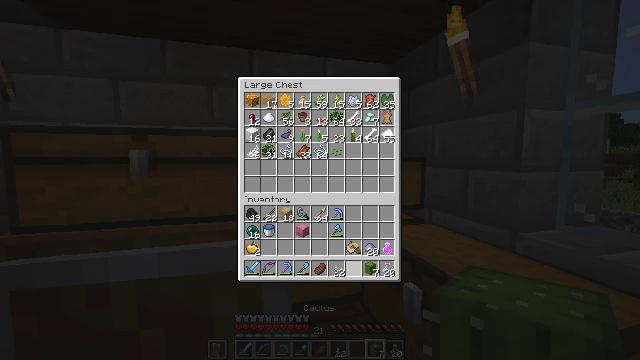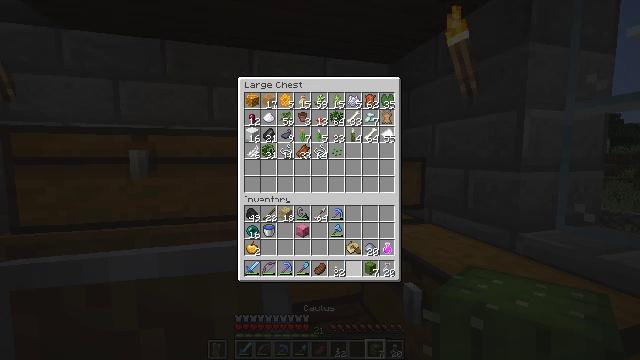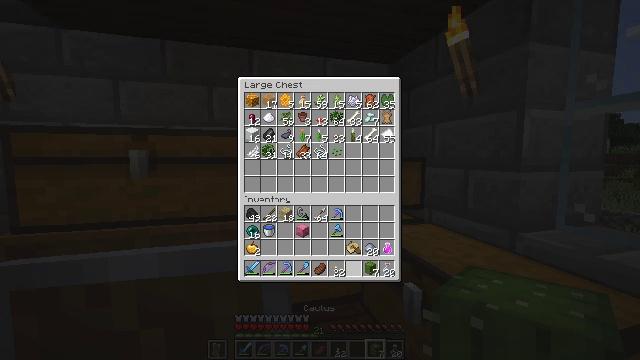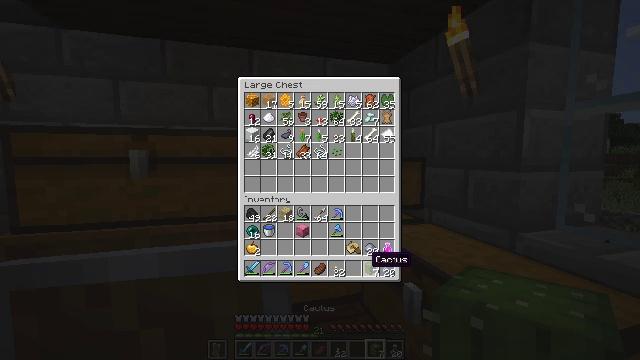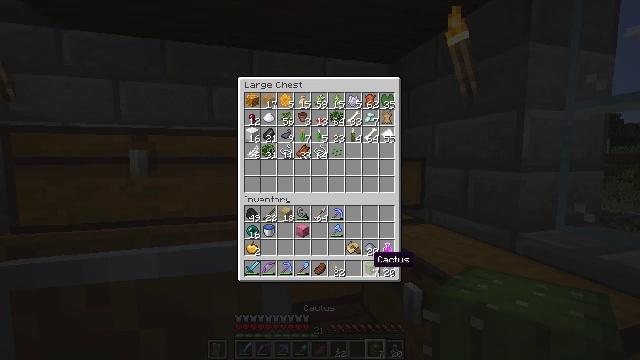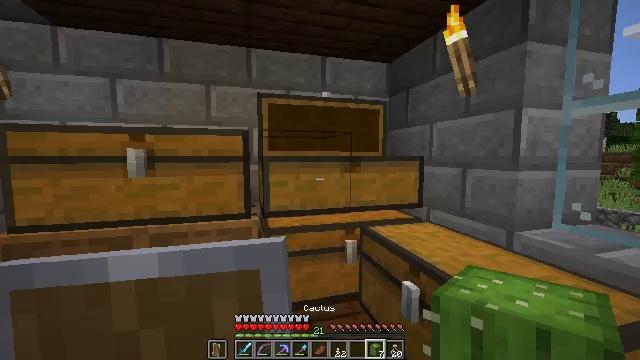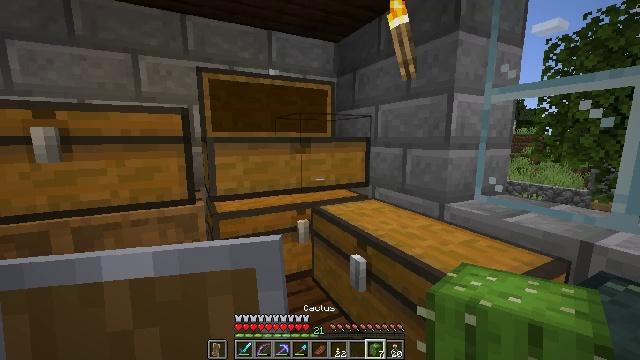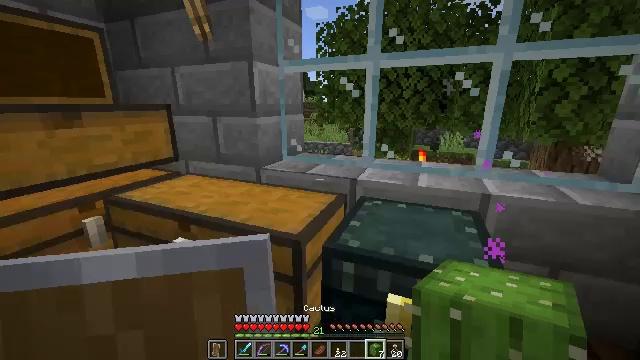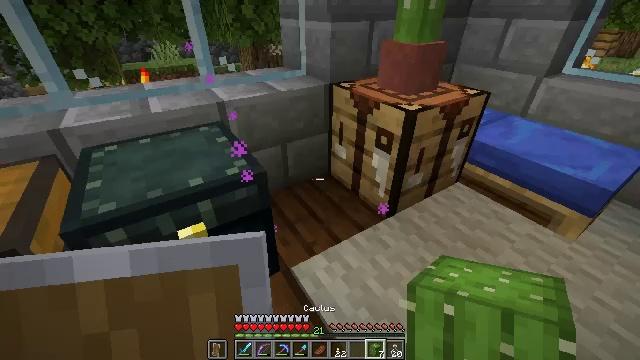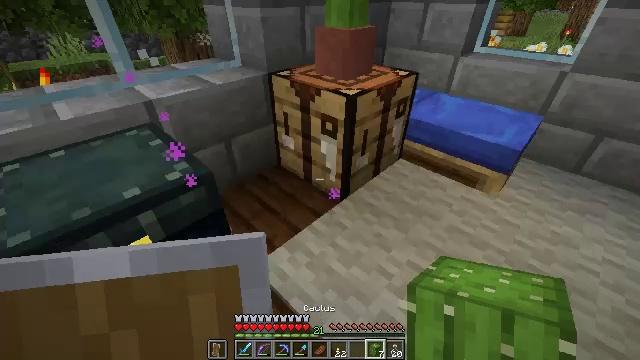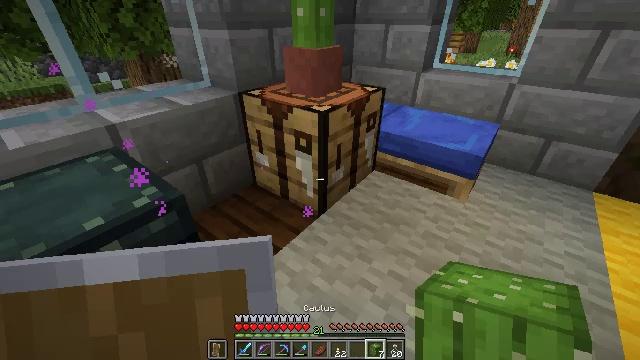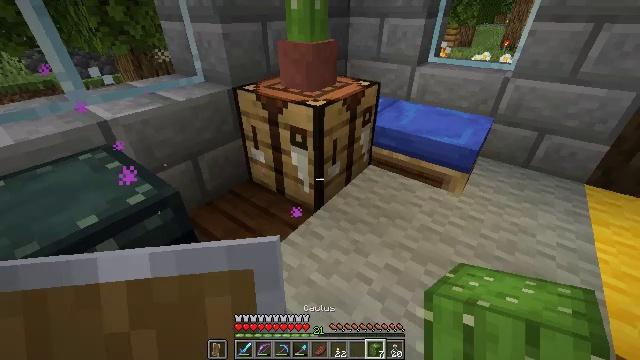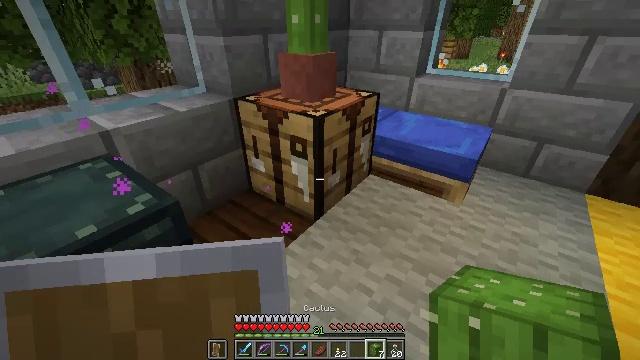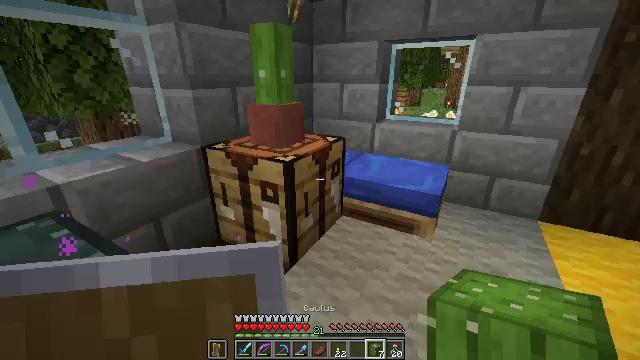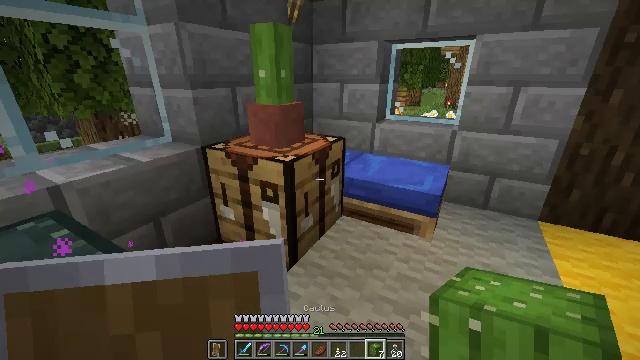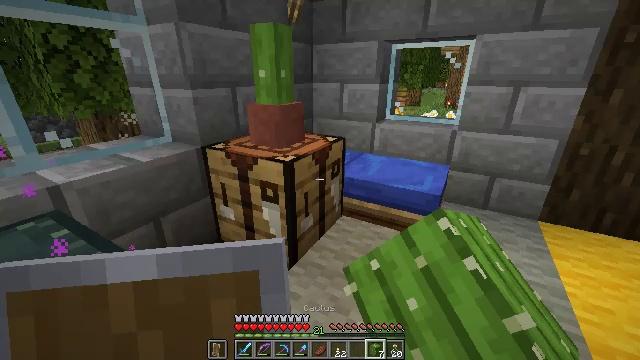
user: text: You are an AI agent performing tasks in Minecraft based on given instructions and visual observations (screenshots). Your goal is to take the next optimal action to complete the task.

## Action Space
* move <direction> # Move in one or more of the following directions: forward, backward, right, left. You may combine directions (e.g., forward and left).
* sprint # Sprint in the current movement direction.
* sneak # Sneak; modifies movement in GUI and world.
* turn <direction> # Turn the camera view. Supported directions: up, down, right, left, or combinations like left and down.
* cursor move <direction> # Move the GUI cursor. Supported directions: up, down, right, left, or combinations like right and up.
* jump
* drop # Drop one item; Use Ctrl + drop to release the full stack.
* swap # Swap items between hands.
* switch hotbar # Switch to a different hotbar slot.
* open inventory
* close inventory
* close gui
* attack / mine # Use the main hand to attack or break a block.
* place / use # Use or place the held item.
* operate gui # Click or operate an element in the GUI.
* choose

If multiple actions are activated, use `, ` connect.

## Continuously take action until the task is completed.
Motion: motion action
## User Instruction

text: Break the potted cactus to collect it.
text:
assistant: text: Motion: sneak, operate gui
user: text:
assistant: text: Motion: sneak
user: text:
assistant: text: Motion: sneak, cursor move right
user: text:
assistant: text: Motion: no_op
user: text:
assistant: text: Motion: no_op
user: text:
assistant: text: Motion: turn right and down, close gui
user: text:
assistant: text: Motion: turn right and down
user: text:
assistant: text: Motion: turn right and down
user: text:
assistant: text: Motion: turn right and down
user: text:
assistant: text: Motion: turn right and up
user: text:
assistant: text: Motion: turn right and down
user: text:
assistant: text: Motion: turn up
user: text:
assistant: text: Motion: turn right and up
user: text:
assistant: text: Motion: use / place
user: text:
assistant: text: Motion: use / place
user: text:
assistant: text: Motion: no_op
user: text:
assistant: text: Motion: no_op
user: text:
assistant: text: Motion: no_op
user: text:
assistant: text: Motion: open gui
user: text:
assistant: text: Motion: cursor move left and up
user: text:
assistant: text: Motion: cursor move left and up
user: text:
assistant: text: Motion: no_op
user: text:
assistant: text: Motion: cursor move left and down
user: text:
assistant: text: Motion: cursor move left and down
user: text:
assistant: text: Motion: cursor move left and down
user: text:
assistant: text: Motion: cursor move right and down
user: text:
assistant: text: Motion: cursor move right and down
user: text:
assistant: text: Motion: cursor move right
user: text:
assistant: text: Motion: cursor move up
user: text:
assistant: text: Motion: no_op